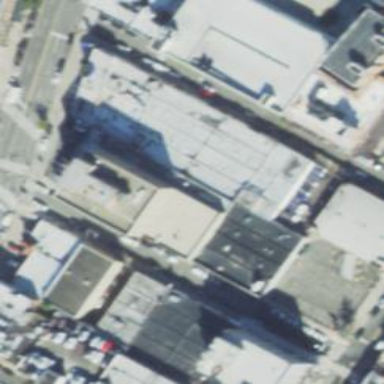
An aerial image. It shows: Part of building.